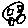
Label: car